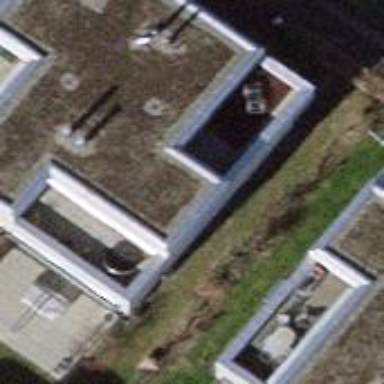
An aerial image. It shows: Terrace building.